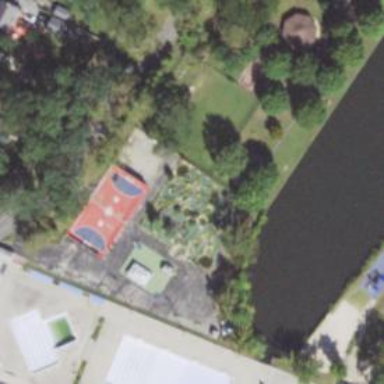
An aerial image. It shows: Miniature golf course.